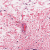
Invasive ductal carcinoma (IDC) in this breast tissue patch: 0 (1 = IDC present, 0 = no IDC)